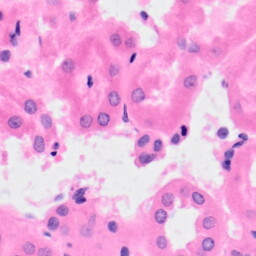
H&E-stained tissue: Kidney